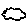
Label: cloud